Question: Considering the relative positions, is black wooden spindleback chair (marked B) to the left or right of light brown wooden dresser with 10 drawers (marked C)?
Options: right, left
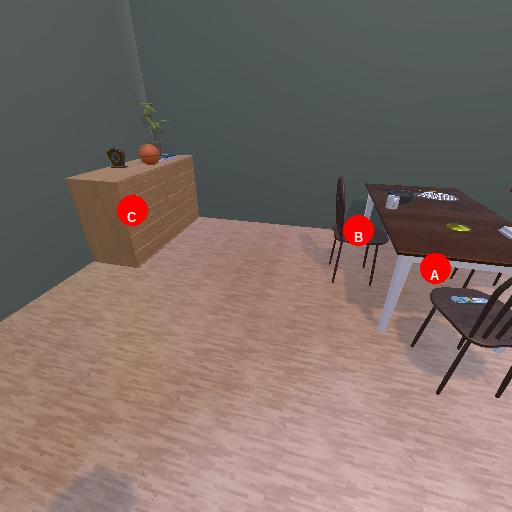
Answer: right